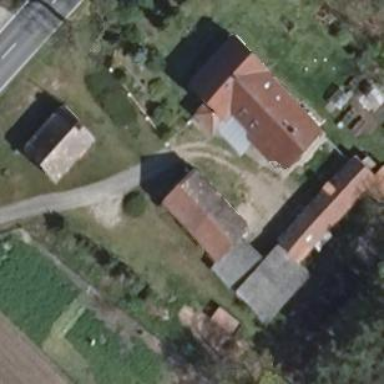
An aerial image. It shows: House with flat red roof. The building has distinct parts.